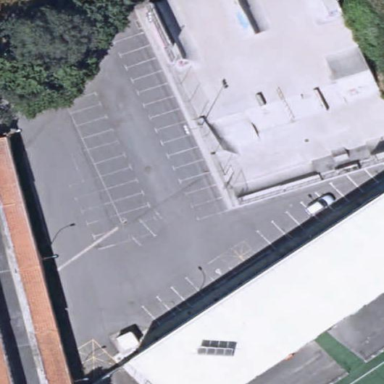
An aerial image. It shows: Parking area with surface.